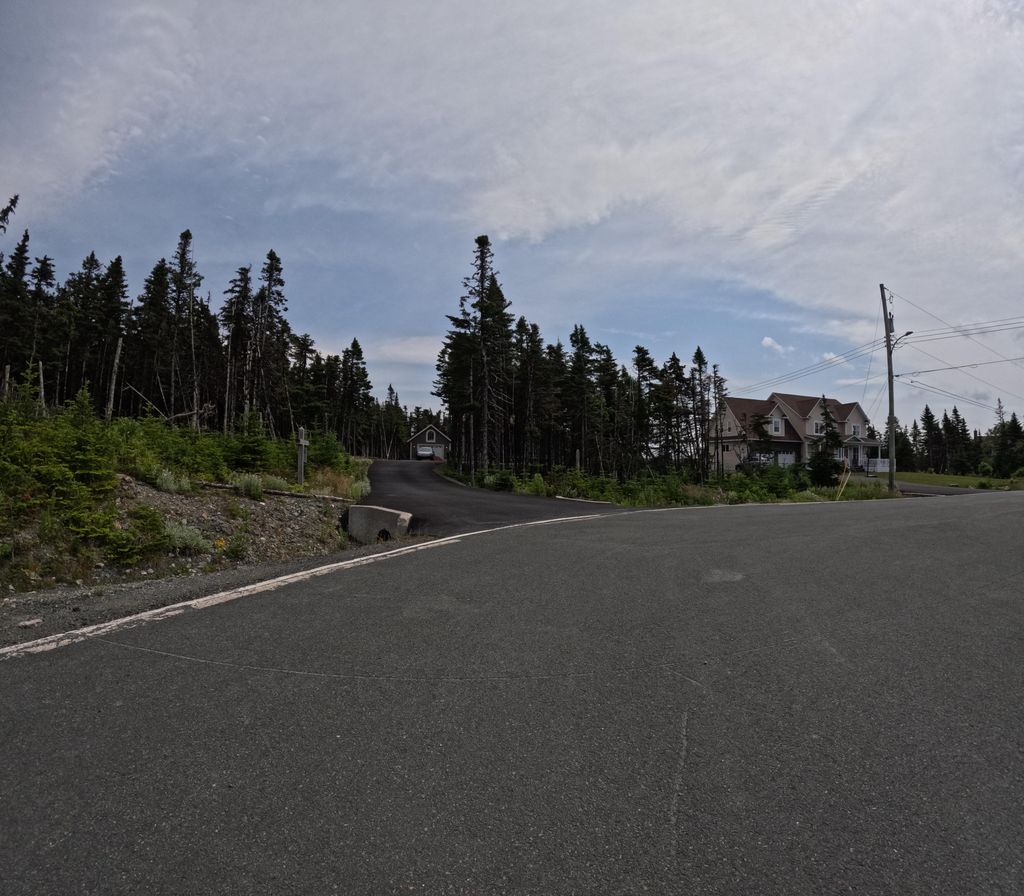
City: st_johns